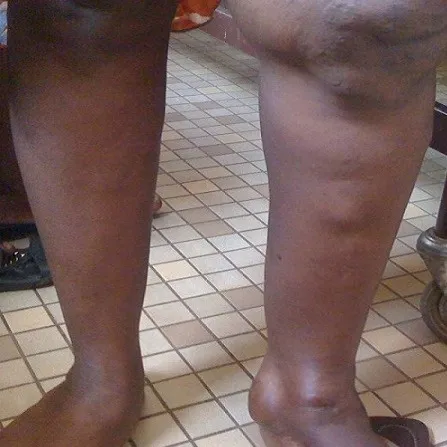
View of venous varicosities and prominent hypertrophy on the left leg during pregnancy.
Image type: medical_photograph (skin_photograph)